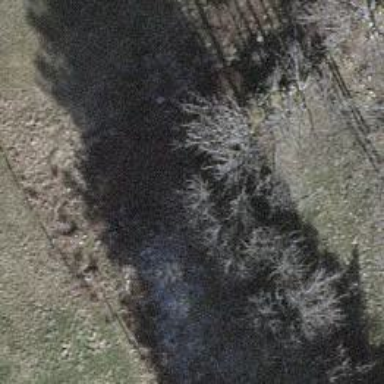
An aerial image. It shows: Row of trees in natural setting.